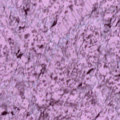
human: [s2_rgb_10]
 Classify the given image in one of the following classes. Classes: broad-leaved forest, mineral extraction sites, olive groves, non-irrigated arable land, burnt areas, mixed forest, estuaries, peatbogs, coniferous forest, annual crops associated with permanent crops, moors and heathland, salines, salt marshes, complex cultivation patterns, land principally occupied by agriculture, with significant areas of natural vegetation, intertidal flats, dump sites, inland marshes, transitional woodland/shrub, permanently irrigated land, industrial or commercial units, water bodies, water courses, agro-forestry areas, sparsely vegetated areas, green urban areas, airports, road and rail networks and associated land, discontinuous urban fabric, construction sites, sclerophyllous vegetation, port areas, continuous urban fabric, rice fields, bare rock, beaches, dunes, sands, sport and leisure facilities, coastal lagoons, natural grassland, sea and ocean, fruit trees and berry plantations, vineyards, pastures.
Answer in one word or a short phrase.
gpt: sea and ocean